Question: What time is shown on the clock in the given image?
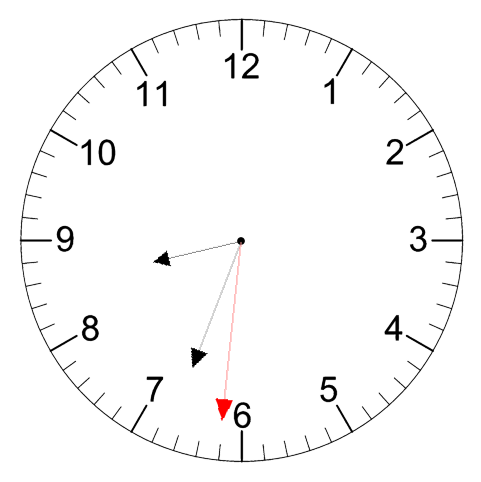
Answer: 08:33:31